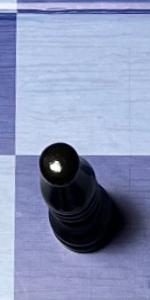
Label: Bishop_Black